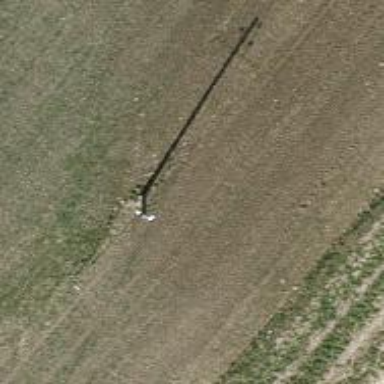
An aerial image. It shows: Power pole.